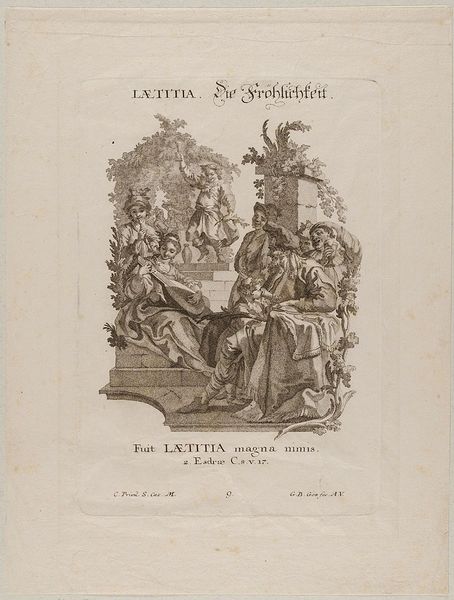
Titel: Die Fröhlichkeit
Künstler: Gottfried Bernhard Göz
Standort: Hamburg
Institution: Museum für Kunst und Gewerbe Hamburg
Schlagwörter: gesellschaft, bibel, gitarre, rokoko, garten, grafik, graphik, kartusche, musizieren, fotografie, photographie, druckgraphik, druckgrafik, flora, gestalten, altes testament, emotionen, rocaille, style, reproduktionen, druckerzeugnisse, muschelwerk, gefühl, ornamentstich, vorlageblätter, punktiermanier, punktiertechnik